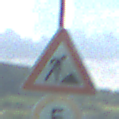
Verkehrszeichen: Arbeitsstelle
Zusatzzeichen unten: Geschwindigkeit5
Umgebung: Outdoor, Nature
Tageszeit: MorningAfternoon
Wetter: PartlyCloudy
Licht: Natural
Jahreszeit: NotSpecified
Kontrast: HighContrast